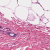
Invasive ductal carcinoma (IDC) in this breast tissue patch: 0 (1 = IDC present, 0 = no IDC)